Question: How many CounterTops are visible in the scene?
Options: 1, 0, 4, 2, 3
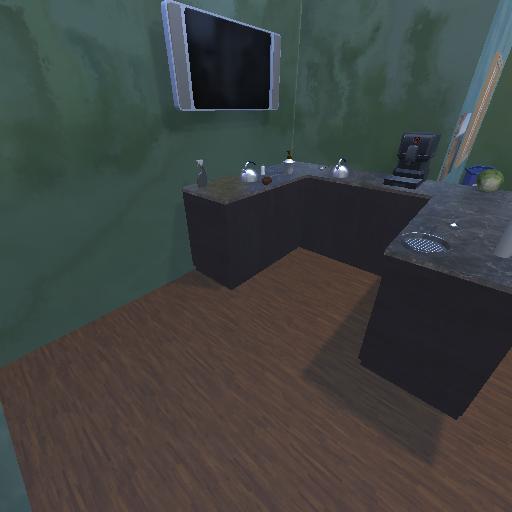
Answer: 1